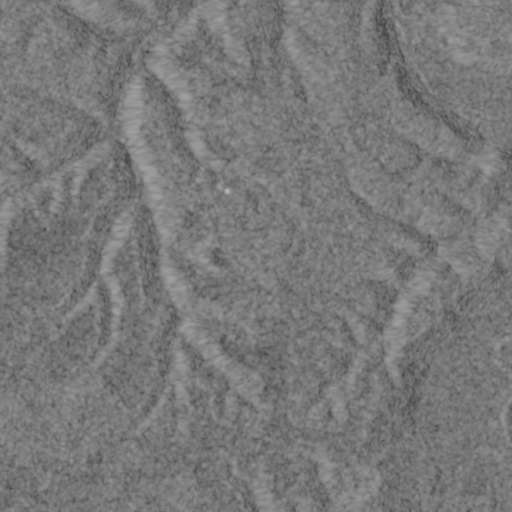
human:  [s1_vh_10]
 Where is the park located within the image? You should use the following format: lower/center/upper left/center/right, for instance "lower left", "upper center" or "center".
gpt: The park is located in the left of the image.
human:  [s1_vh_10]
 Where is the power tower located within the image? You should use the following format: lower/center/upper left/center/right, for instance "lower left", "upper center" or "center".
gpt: The power tower is located in the upper right of the image.
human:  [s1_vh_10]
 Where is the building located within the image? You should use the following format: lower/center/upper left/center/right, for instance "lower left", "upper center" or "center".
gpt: The building is located in the upper left of the image.
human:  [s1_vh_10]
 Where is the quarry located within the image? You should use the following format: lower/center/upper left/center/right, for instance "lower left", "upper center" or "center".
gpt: There is no quarry in the image.

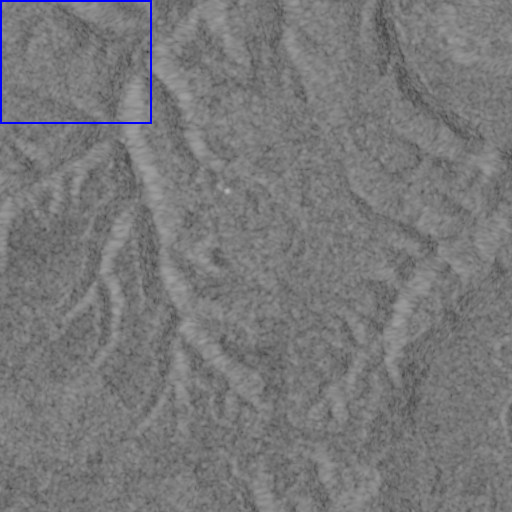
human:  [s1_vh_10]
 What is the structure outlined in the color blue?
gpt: The structure outlined in blue is a park.
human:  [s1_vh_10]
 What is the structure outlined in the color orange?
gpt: There is no orange outline.